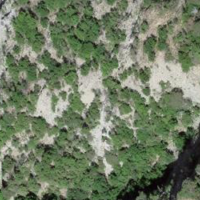
EUNIS habitat code: 43
Species observed at this site:
Geranium sanguineum